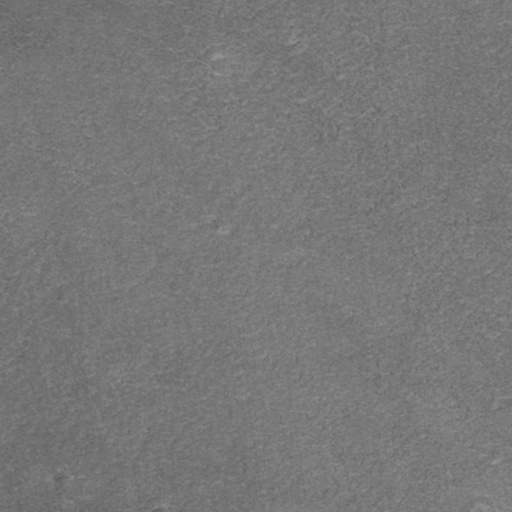
Objects detected: cone